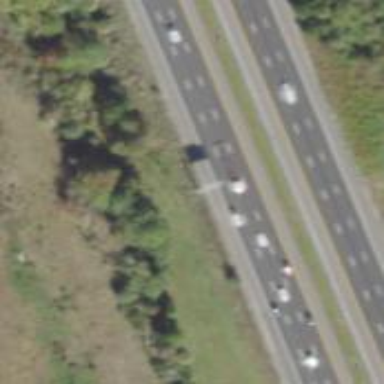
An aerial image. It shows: Asphalt motorway.